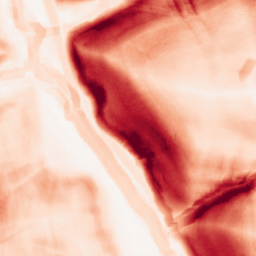
Category: morphological
Decomposition family: morphological_square
Decomposition parameters: operation: gradient
size: 10
Upsampling method: lanczos
Upsampling parameters: scale: 4
Upsampling scale: 4